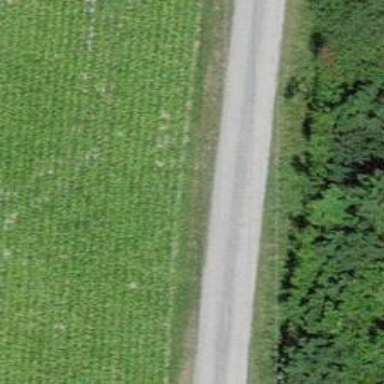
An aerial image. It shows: Agricultural service road.